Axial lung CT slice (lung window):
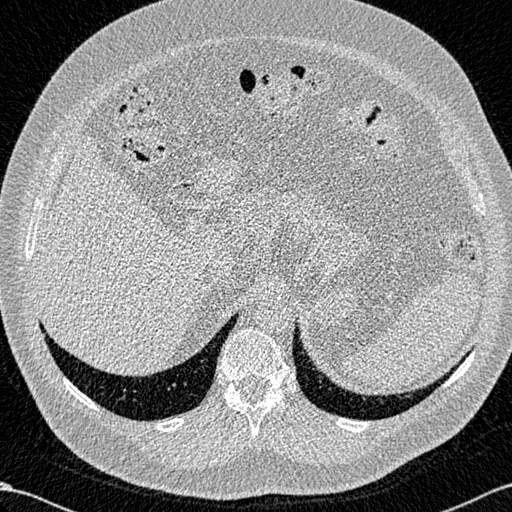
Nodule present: no